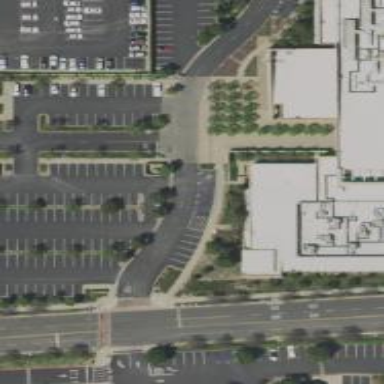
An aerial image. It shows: Parking space is available.